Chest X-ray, AP view. Patient: 51 years old, sex F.
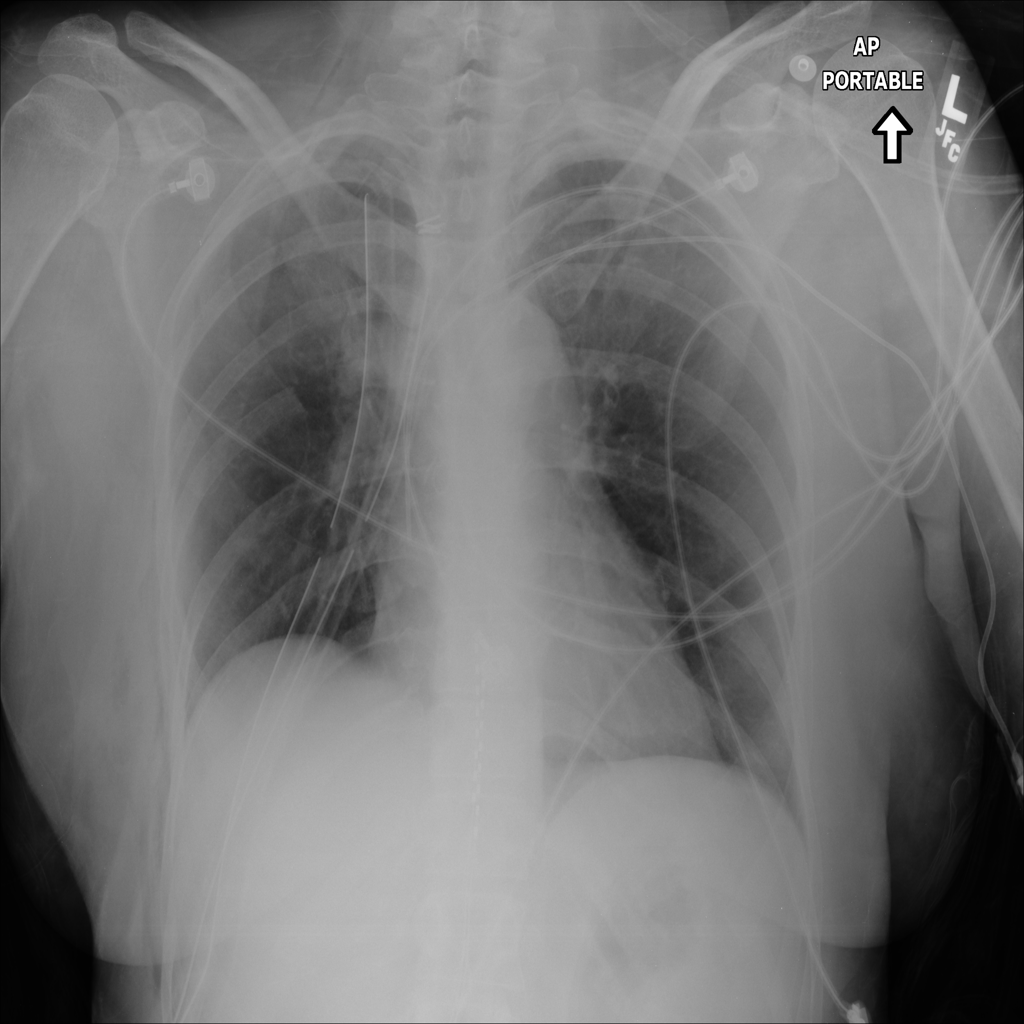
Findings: No Finding